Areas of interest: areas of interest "Art Gallery"
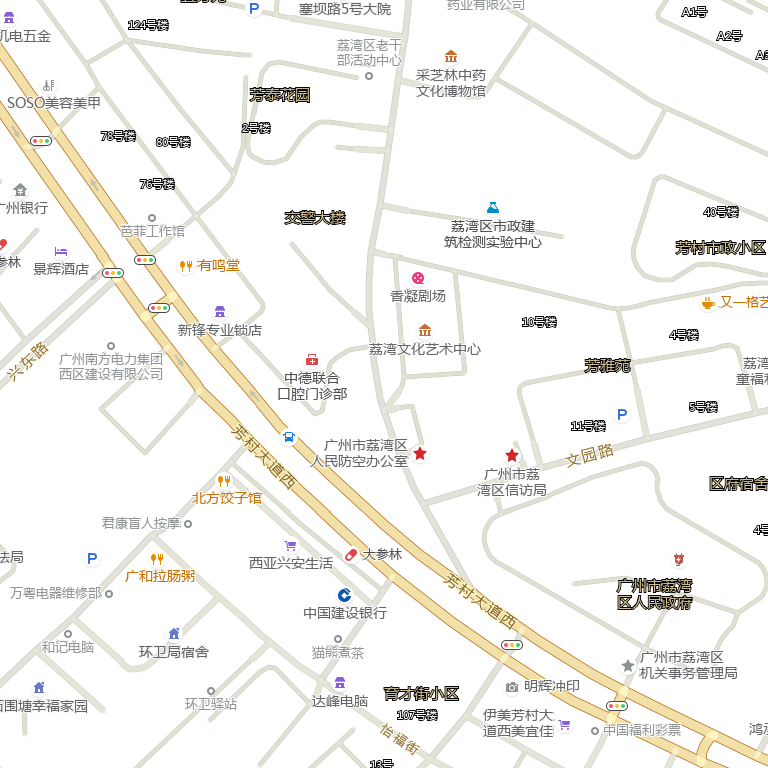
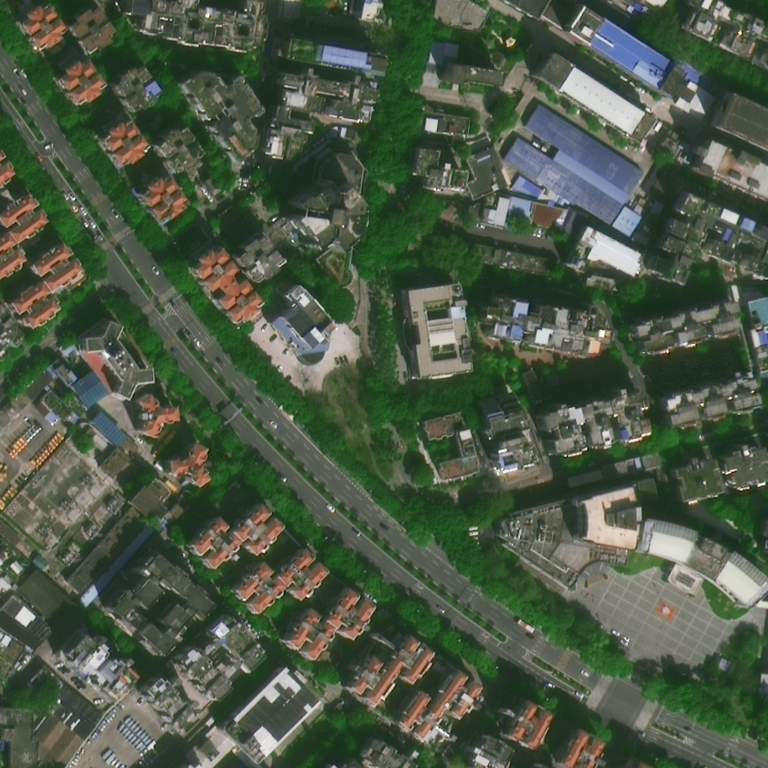